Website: home-depot
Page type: customer-info-address
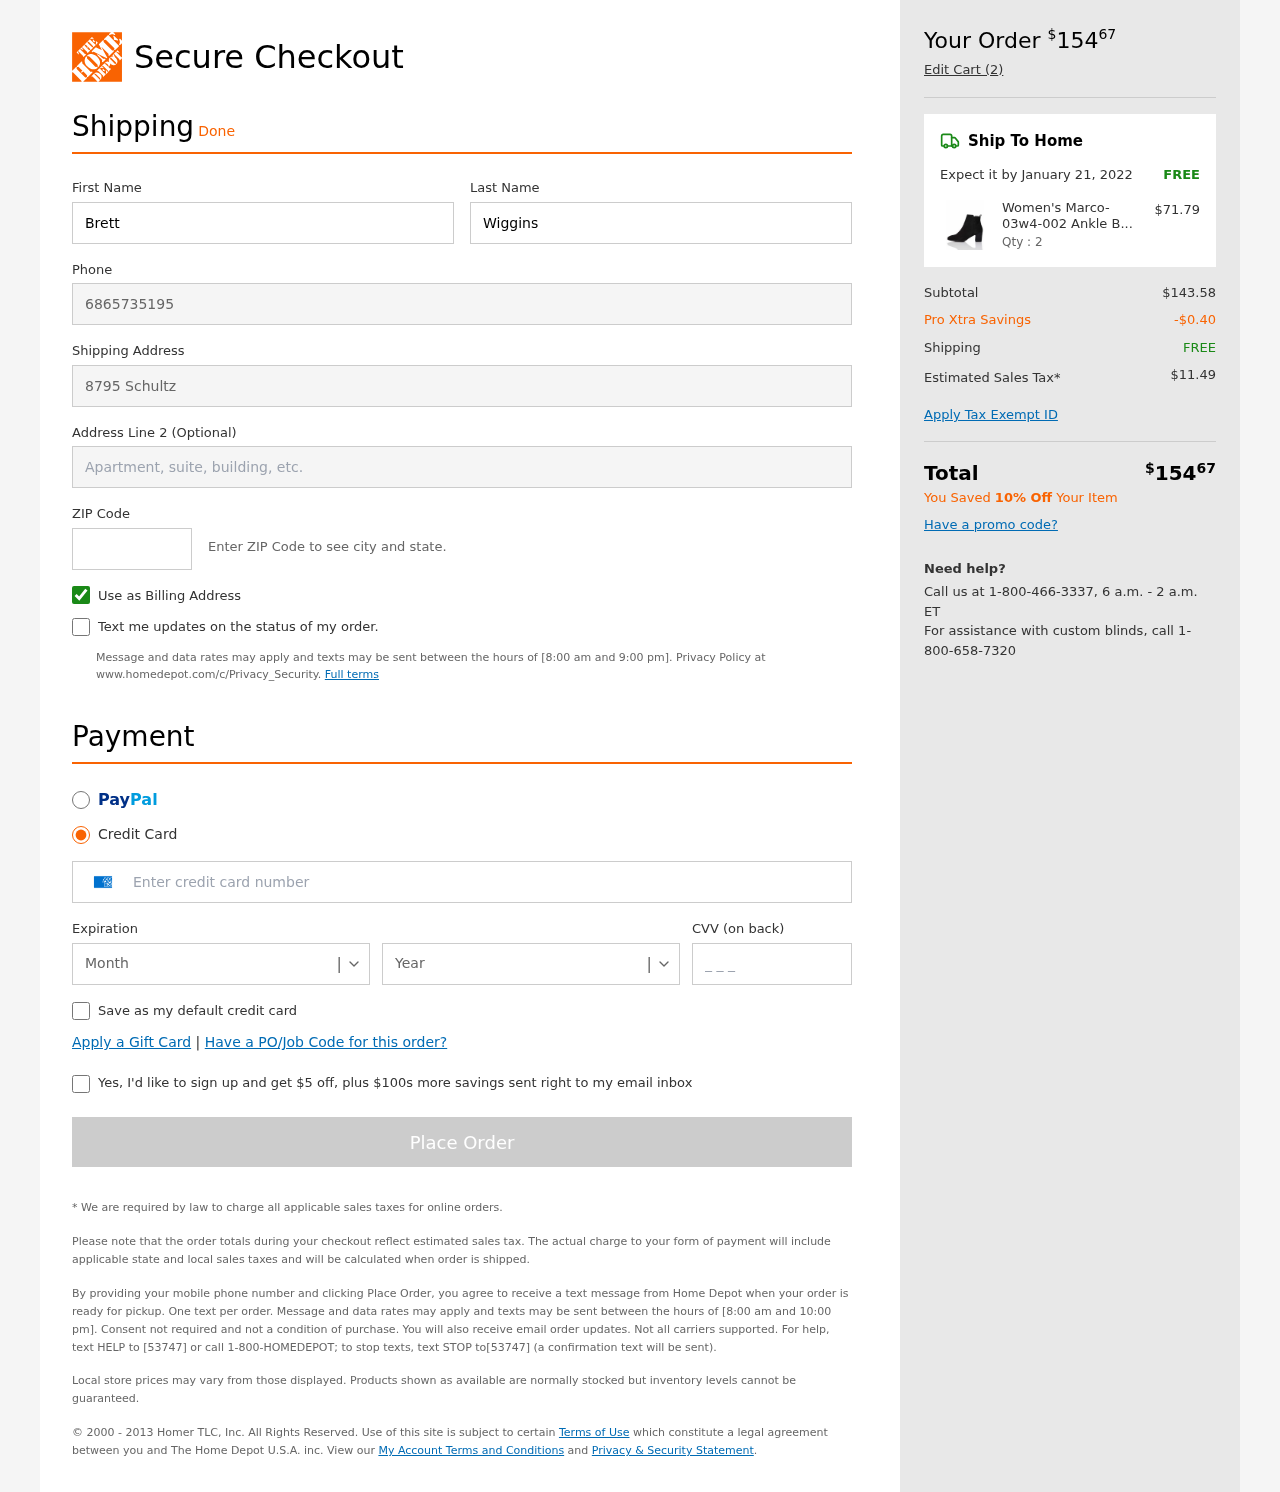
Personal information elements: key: PII_CARD_CVV
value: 7846
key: PII_CARD_EXPIRY_MONTH
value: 07
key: PII_CARD_EXPIRY_YEAR
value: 27
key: PII_CARD_NUMBER
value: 3763 7758 3976 780
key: PII_FIRSTNAME
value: Brett
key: PII_LASTNAME
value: Wiggins
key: PII_PHONE
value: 6865735195
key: PII_POSTCODE
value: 25118
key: PII_STREET
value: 8795 Schultz Circles
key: PII_STREET2
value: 803 Ronald Orchard Suite 276
Product elements: key: PRODUCT1_NAME
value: Women's Marco-03w4-002 Ankle Boots, Black, US 5
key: PRODUCT1_PRICE
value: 71.79
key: PRODUCT1_QUANTITY
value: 2
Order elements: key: ORDER_TOTAL
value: $15467
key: ORDER_NUM_ITEMS
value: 2
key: ORDER_DELIVERY_DATE
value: January 21, 2022
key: ORDER_SHIPPING_COST
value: FREE
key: ORDER_SUBTOTAL
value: $143.58
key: ORDER_DISCOUNT
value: -$0.40
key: ORDER_SHIPPING_COST2
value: FREE
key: ORDER_TAX
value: $11.49
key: ORDER_TOTAL2
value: $15467
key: ORDER_SAVINGS_MESSAGE
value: You Saved 10% Off Your Item